Question: I am working on a 'TextToSpeech' app. I write one paragraph in a 'UITextField', then I press the button. Sound plays according to the text written in the 'UITextField'.

However, when the app is in background mode, the audio stops playing. How can I continue to play the sound in background mode? Similar to how an audio player can play a song in the background.
I am using the following code for text to speech:
'''
#import "ViewController.h"
#import "Google_TTS_BySham.h"
#import <AVFoundation/AVFoundation.h>
@interface ViewController ()
@property (nonatomic,strong)Google_TTS_BySham *google_TTS_BySham;
@property (nonatomic,strong)IBOutlet UITextField *txtString;
@end
@implementation ViewController
#pragma mark - View Life Cycle
- (void)viewDidLoad {
[super viewDidLoad];
}
- (void)didReceiveMemoryWarning {
[super didReceiveMemoryWarning];
}
#pragma mark - Button Tapped event
- (IBAction)btnSpeakTapped:(id)sender{
NSString *str = [NSString stringWithFormat:@"%@",_txtString.text];
self.google_TTS_BySham = [[Google_TTS_BySham alloc] init];
[self.google_TTS_BySham speak:str];
}
'''
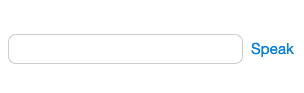
Answer: Add the following code in 'info.plist' file...
and then add the following code in 'AppDelegate.m' file
'''
- (BOOL)application:(UIApplication *)application didFinishLaunchingWithOptions:(NSDictionary *)launchOptions {
// Override point for customization after application launch.
[[AVAudioSession sharedInstance] setDelegate:self];
[[AVAudioSession sharedInstance] setCategory:AVAudioSessionCategoryPlayback error:nil];
[[AVAudioSession sharedInstance] setActive:YES error:nil];
[[UIApplication sharedApplication] beginReceivingRemoteControlEvents];
UInt32 size = sizeof(CFStringRef);
CFStringRef route;
AudioSessionGetProperty(kAudioSessionProperty_AudioRoute, &size, &route);
NSLog(@"route = %@", route);
return YES;
}
- (void)remoteControlReceivedWithEvent:(UIEvent *)theEvent {
if (theEvent.type == UIEventTypeRemoteControl) {
switch(theEvent.subtype) {
case UIEventSubtypeRemoteControlPlay:
[[NSNotificationCenter defaultCenter] postNotificationName:@"TogglePlayPause" object:nil];
break;
case UIEventSubtypeRemoteControlPause:
[[NSNotificationCenter defaultCenter] postNotificationName:@"TogglePlayPause" object:nil];
break;
case UIEventSubtypeRemoteControlStop:
break;
case UIEventSubtypeRemoteControlTogglePlayPause:
[[NSNotificationCenter defaultCenter] postNotificationName:@"TogglePlayPause" object:nil];
break;
default:
return;
}
}
}
'''